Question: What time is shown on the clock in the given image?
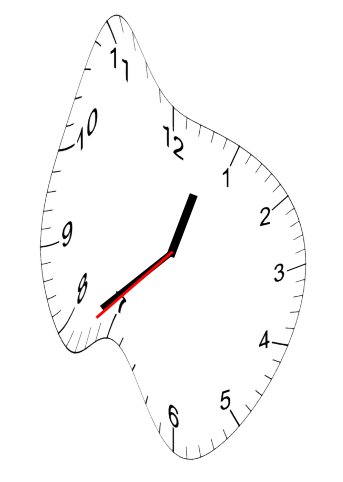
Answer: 12:38:38